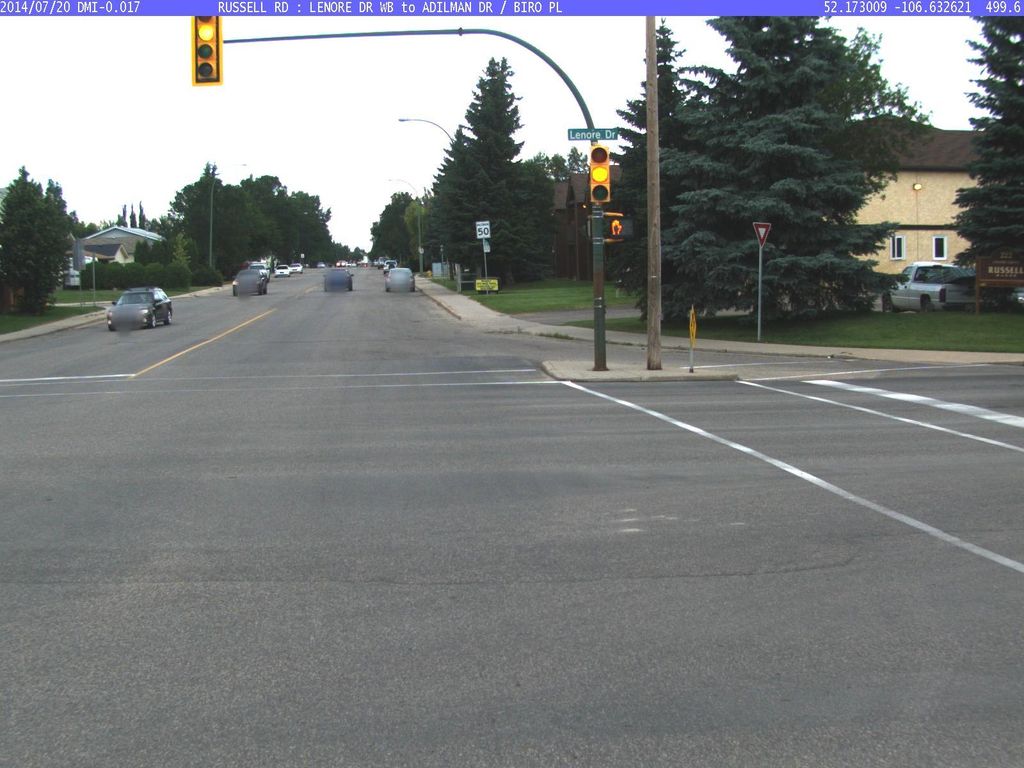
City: saskatoon